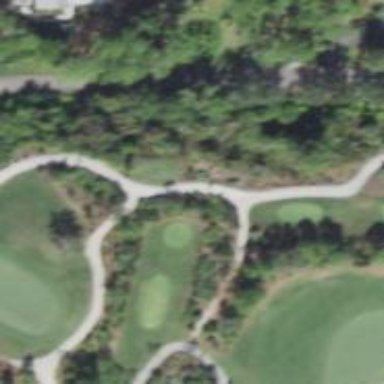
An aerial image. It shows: Path designated for golf carts.